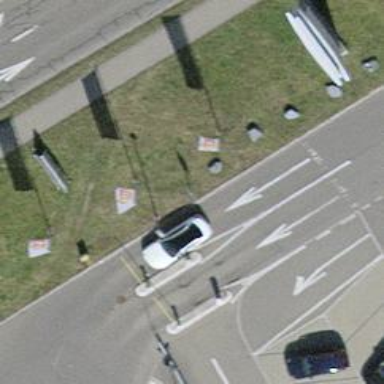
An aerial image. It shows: Lift gate barrier.